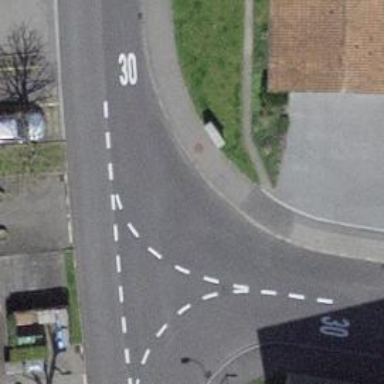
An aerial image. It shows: Kerb serving as barrier.